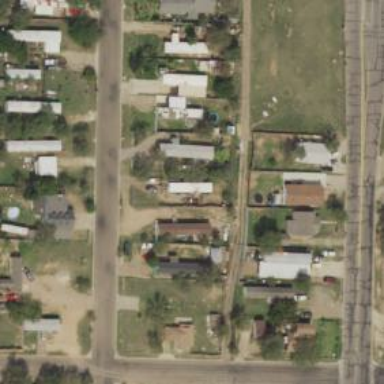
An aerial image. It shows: Alleyway designated as service road.